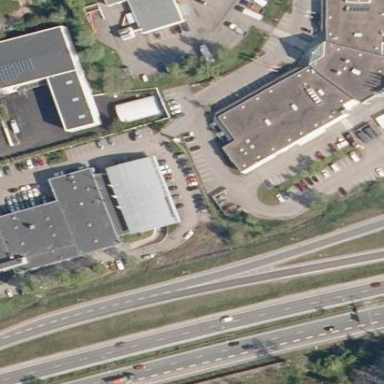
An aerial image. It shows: Commercial building.